Interaction volume radius: 5 \u00c5
Interaction volume height: 25 \u00c5
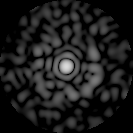
Disorder parameter: 0.8366